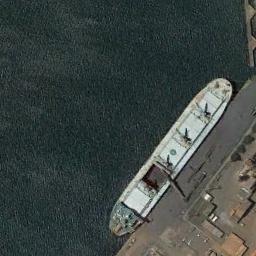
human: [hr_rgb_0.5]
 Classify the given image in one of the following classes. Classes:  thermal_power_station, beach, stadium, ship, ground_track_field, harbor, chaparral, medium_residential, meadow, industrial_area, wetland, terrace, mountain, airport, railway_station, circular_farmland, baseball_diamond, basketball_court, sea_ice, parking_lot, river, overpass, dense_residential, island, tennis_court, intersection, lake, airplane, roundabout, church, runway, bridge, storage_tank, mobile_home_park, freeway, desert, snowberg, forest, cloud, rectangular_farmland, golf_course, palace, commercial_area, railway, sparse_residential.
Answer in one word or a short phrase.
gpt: ship